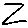
Label: zigzag